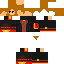
A female human skin with dark skin, wearing brown long hair dressed in a red hoodie and red pants, featuring a closed mouth.